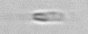
Label: flagellate_morphotype3